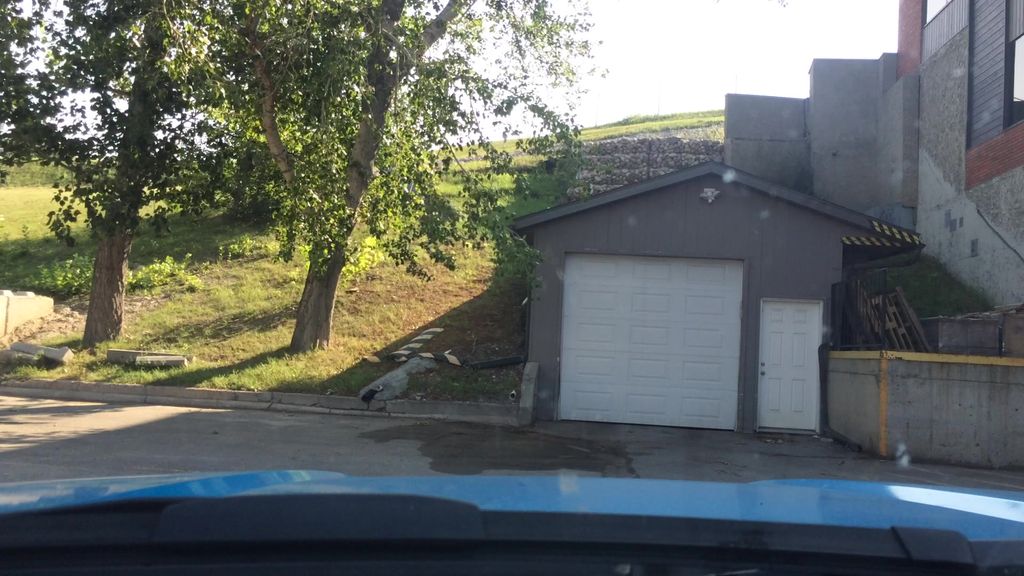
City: calgary